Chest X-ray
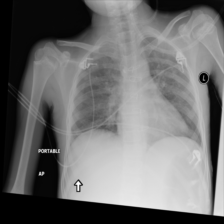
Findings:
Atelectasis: negative
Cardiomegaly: negative
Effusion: negative
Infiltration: negative
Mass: negative
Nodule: negative
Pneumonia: negative
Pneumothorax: negative
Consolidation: negative
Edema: negative
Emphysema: negative
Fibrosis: negative
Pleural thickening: negative
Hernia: negative